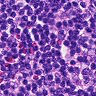
Metastatic tissue present: no